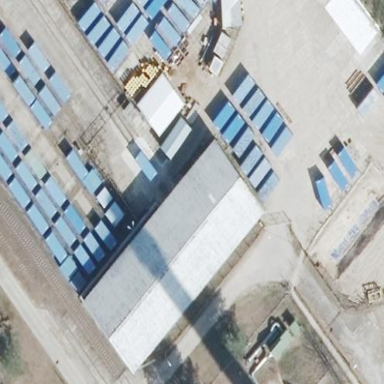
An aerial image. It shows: Industrial building.